RGB frame:
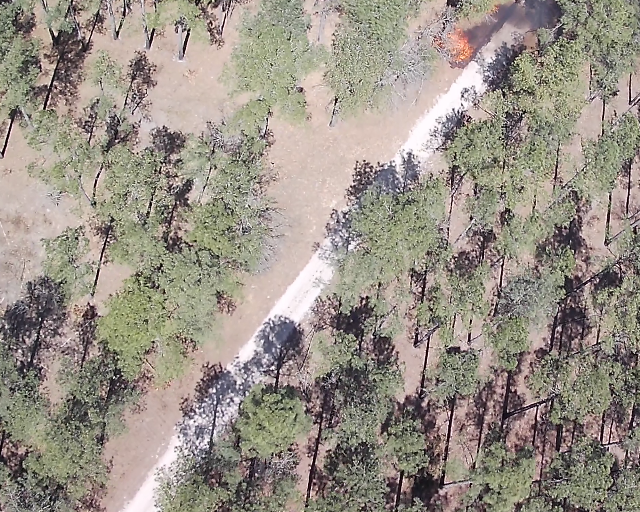
Thermal frame:
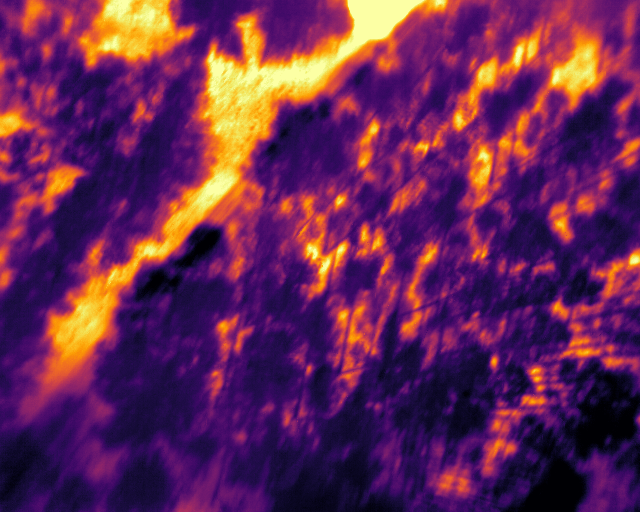
Captured: 2026-02-27 02:42:35
Pixels at or above 80 °C: 1361 (fraction of frame: 0.004153)